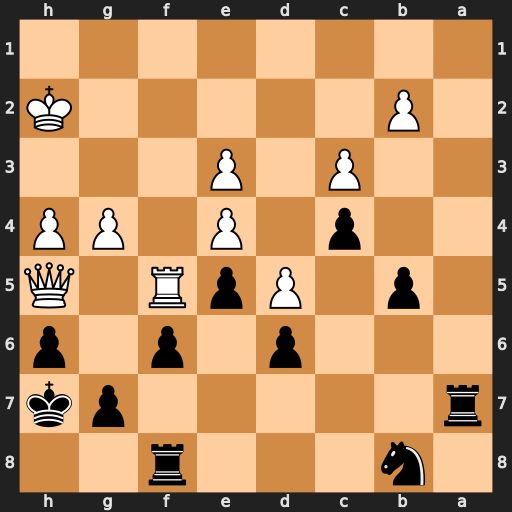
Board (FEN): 1n3r2/r5pk/3p1p1p/1p1PpR1Q/2p1P1PP/2P1P3/1P5K/8
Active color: b
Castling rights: -
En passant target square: -
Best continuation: g6 Qxh6+ Kxh6